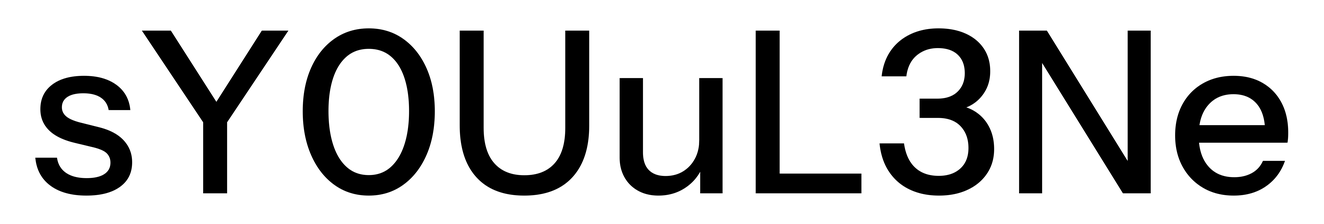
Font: InstrumentSans_Medium